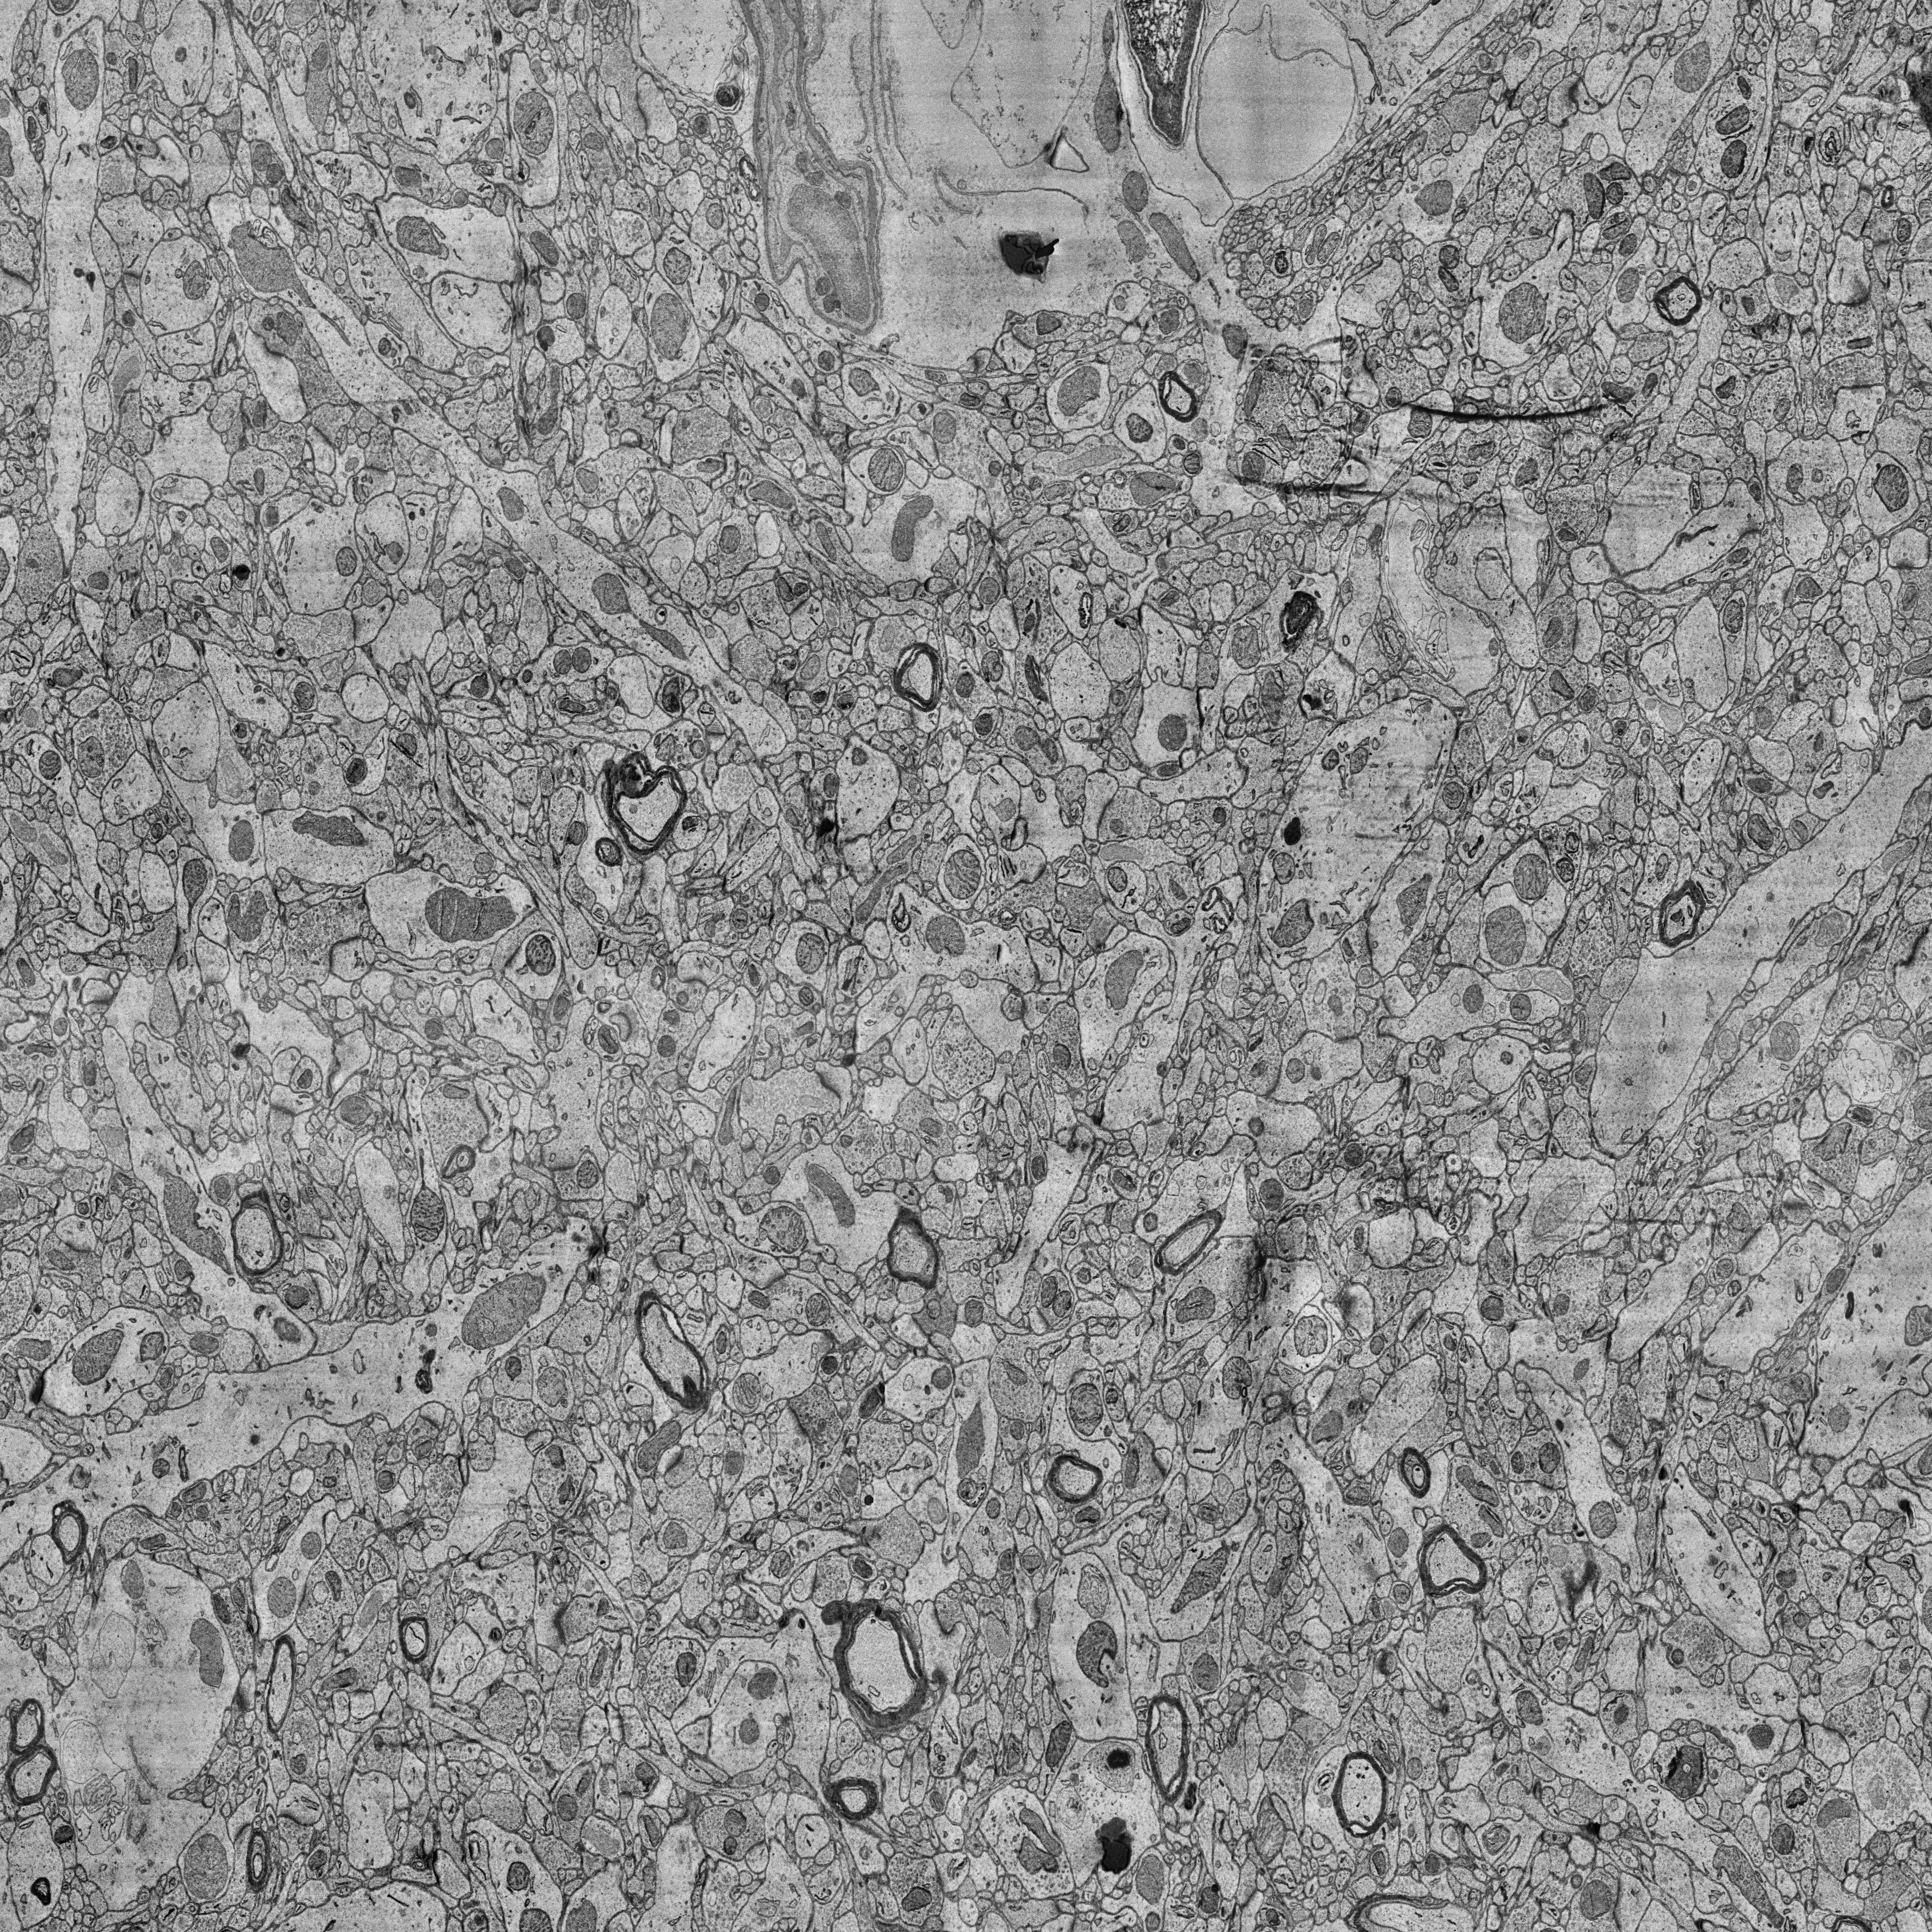
Electron microscopy slice of human cortex tissue
Slice depth (z): 28
Mitochondria instances in slice: 508